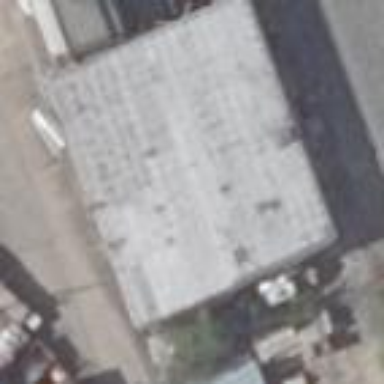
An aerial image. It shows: Industrial building.